Question: I am trying to extract the title from a Crystal report with c#. I am having trouble locating the code to find this title. Here is a picture on the CR designer interface.

I am basically trying to find the .net equivalent of CRAXDRT.Report.ReportTitle which is what is currently working in MS-Access VBA.
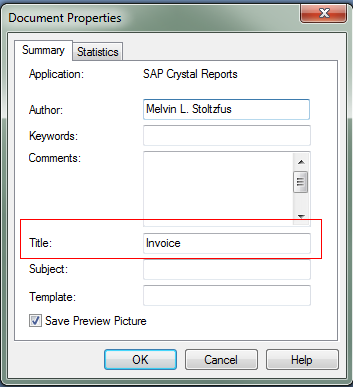
Answer: Here is what I ended up using
'''
CrystalDecisions.CrystalReports.Engine.SummaryInfo.ReportTitle
'''
Here is the link
<URL>